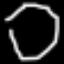
Label: octagon